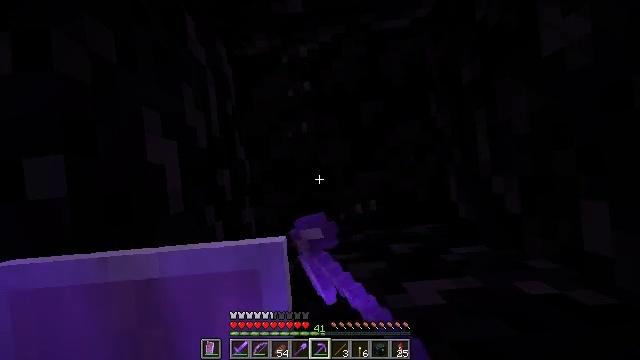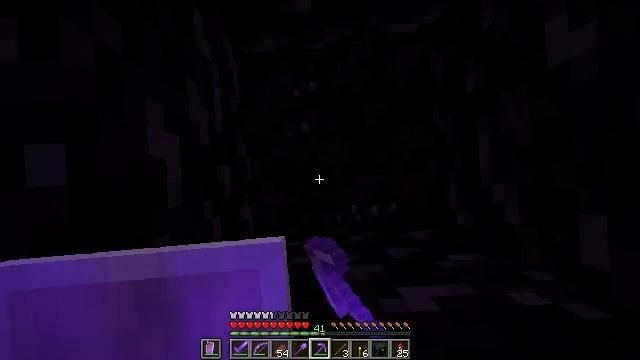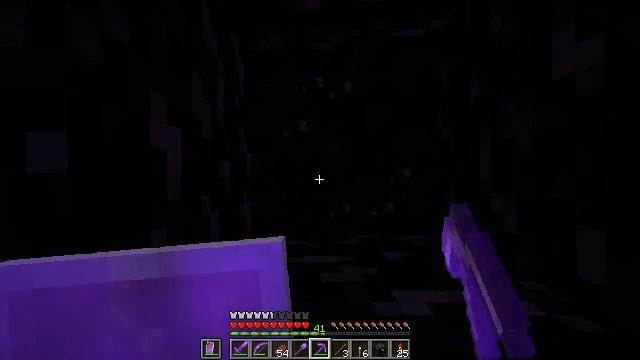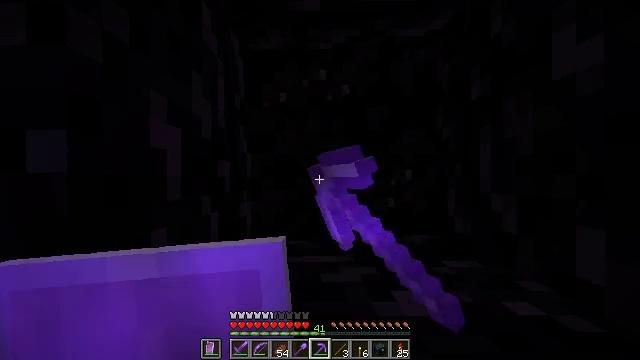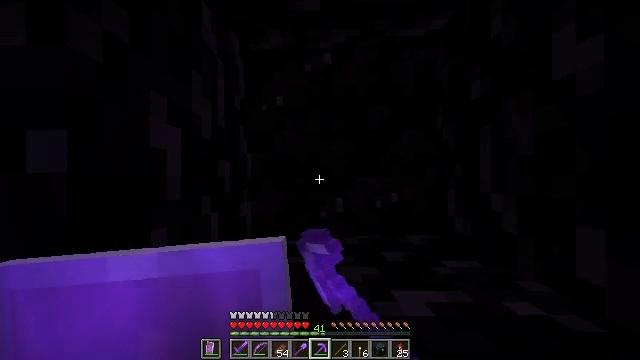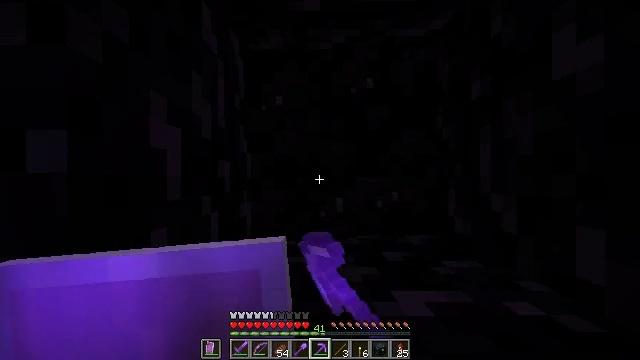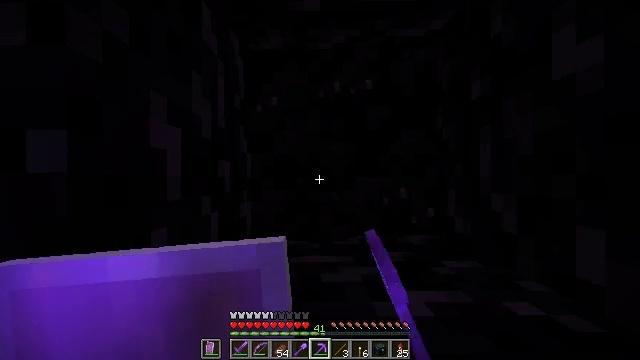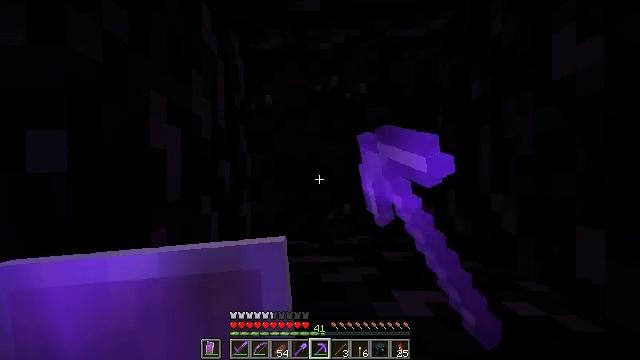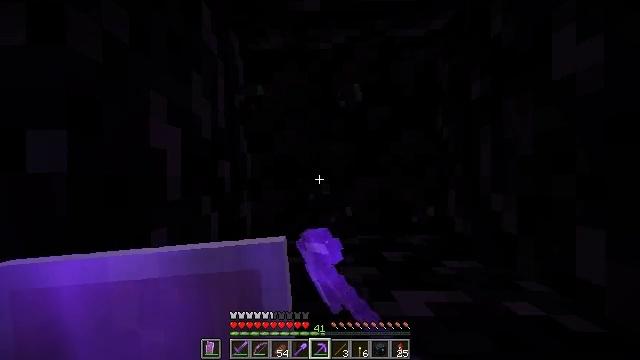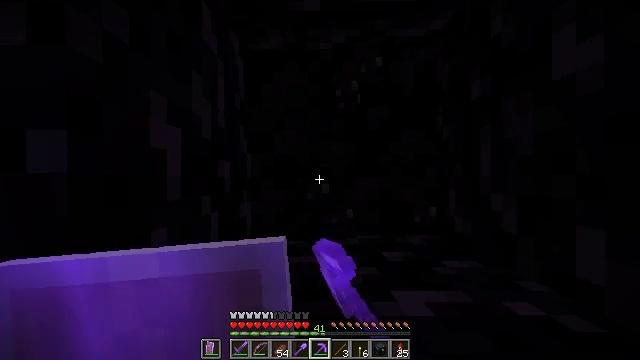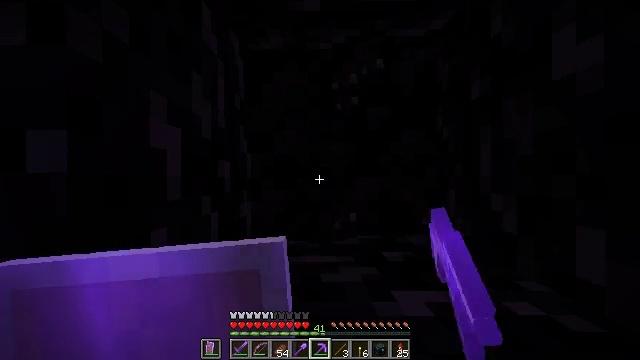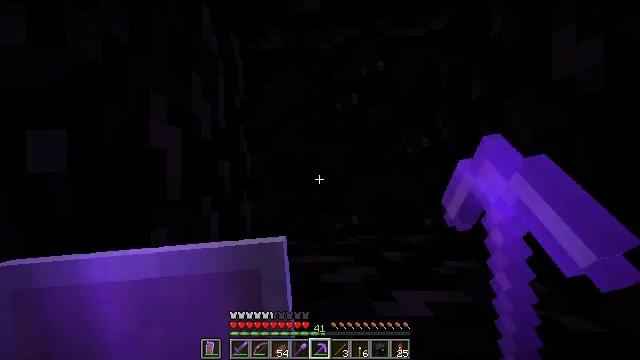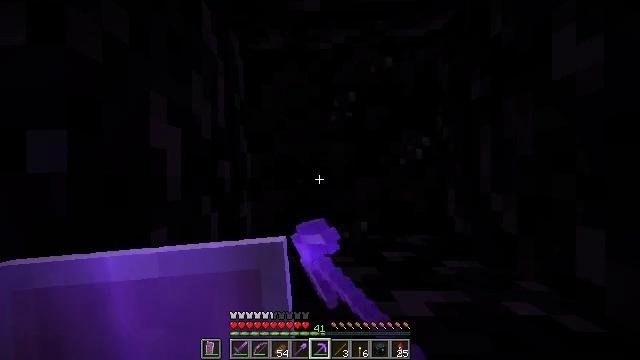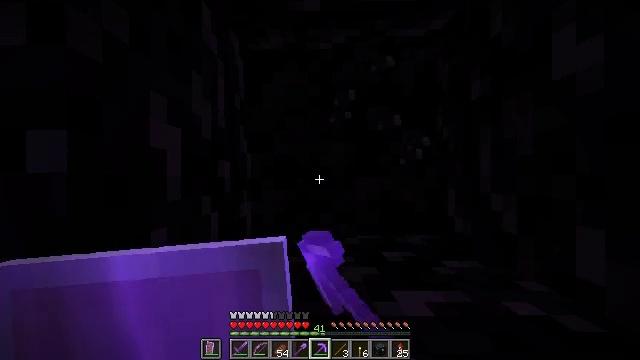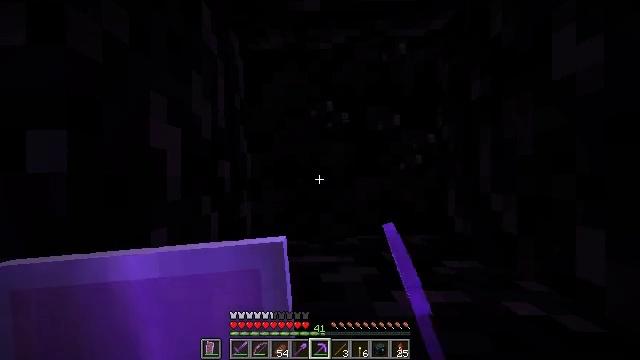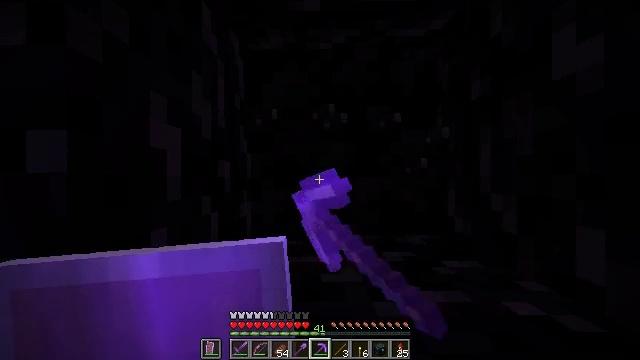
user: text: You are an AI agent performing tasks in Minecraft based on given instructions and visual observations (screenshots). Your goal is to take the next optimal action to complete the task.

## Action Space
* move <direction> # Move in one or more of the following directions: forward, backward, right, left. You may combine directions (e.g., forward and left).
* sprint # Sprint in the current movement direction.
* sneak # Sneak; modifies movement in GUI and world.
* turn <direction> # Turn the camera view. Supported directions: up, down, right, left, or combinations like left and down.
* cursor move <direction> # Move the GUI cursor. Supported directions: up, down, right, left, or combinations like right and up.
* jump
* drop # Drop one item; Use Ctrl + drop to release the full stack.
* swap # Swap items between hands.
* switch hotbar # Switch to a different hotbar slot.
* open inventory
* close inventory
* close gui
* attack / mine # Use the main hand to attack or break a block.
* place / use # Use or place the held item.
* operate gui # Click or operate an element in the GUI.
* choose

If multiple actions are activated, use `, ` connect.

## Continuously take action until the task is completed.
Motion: motion action
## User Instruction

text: Collect obsidian for crafting.
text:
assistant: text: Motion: turn right and up, attack / mine
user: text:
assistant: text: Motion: turn right and up, attack / mine
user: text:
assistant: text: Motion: attack / mine
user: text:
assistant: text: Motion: attack / mine
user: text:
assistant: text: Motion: attack / mine
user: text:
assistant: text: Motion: attack / mine
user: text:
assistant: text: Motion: attack / mine
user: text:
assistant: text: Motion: attack / mine
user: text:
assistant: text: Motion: attack / mine
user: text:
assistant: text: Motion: attack / mine
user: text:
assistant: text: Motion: attack / mine
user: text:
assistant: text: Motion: attack / mine
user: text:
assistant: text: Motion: attack / mine
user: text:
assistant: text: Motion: attack / mine
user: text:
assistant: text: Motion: attack / mine
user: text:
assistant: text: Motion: attack / mine
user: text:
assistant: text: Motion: attack / mine
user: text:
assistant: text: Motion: attack / mine
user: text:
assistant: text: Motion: attack / mine
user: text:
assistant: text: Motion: attack / mine
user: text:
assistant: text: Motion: attack / mine
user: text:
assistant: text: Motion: attack / mine
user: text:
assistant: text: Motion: attack / mine
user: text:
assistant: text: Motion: attack / mine
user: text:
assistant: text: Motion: attack / mine
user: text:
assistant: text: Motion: attack / mine
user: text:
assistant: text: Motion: attack / mine
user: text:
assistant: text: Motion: attack / mine
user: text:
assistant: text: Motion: attack / mine
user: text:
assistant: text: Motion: attack / mine